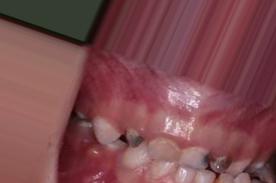
Condition: Caries